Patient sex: M
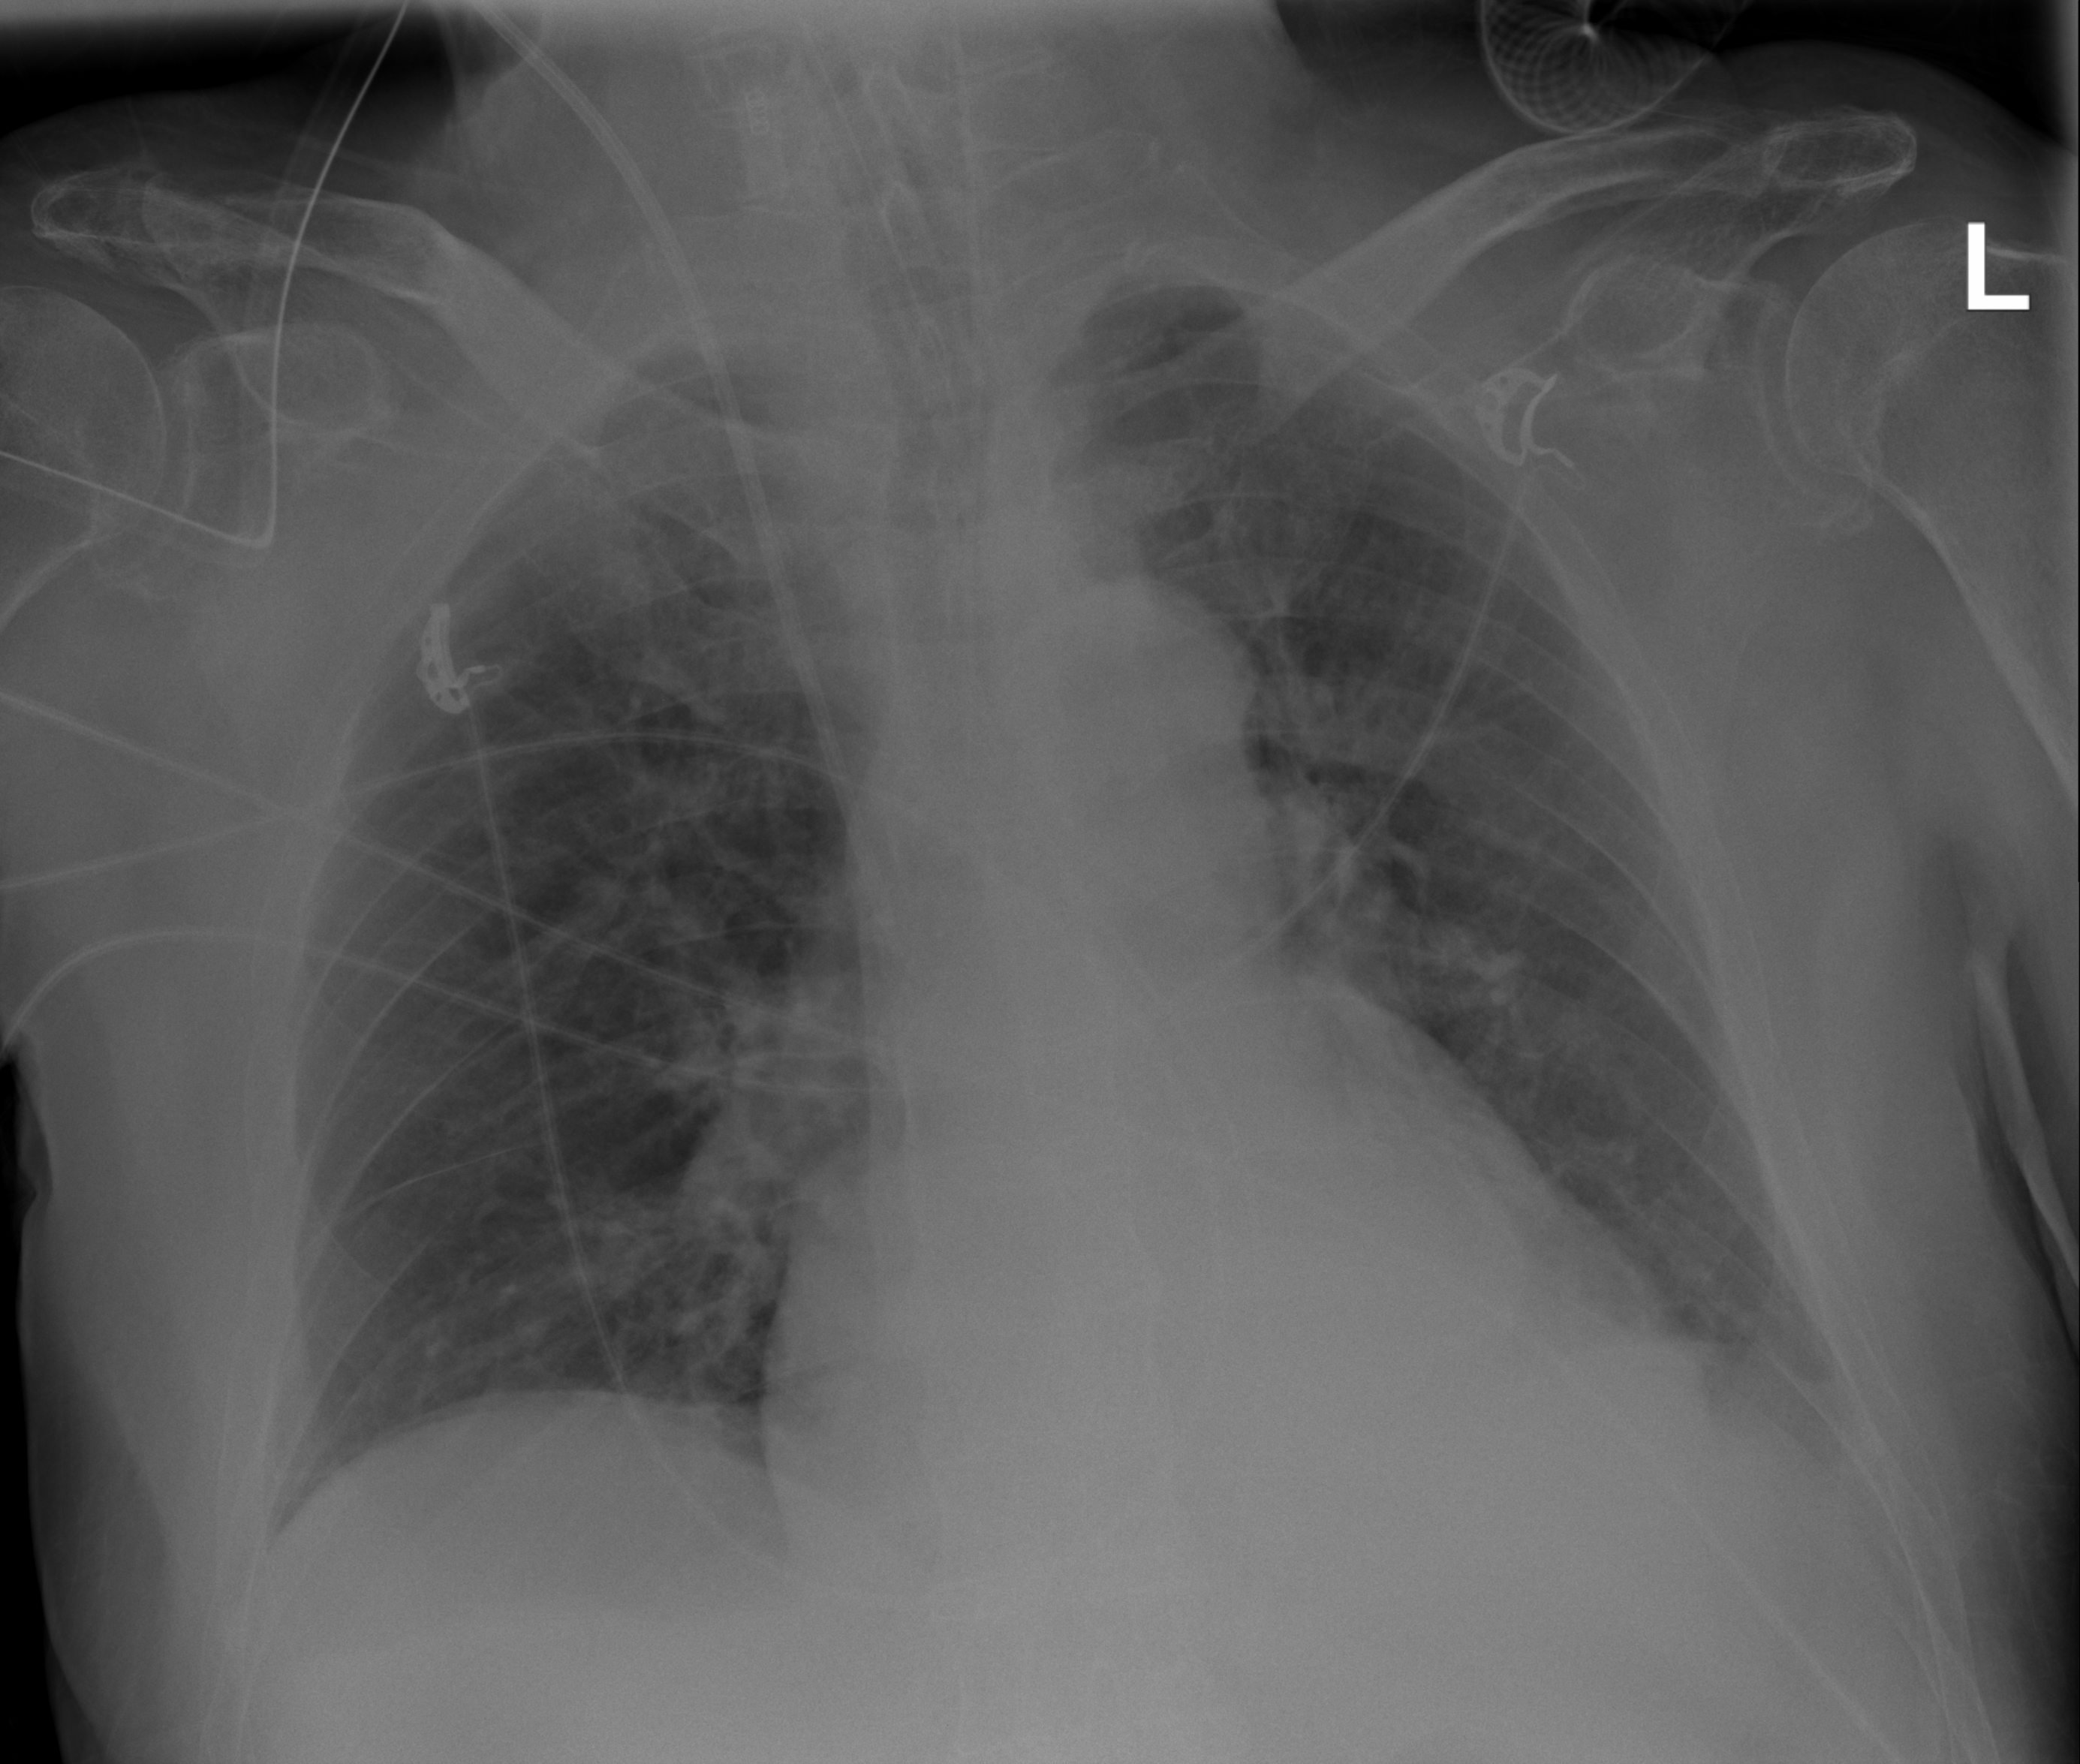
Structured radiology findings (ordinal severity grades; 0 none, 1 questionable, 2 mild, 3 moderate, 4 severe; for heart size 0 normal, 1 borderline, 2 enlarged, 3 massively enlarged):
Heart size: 2
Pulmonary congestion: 2
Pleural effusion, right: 0
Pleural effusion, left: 2
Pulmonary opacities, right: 0
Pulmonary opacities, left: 0
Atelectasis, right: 0
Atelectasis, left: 2